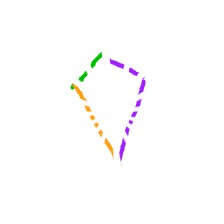
Shape: kite